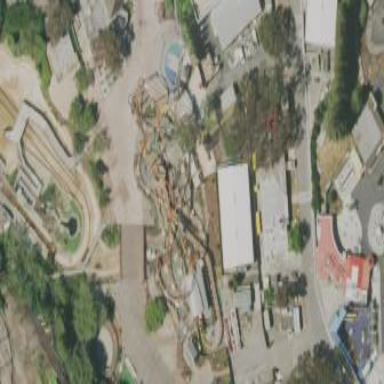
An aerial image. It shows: Amusement ride.